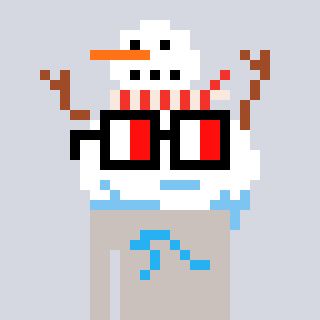
a pixel art character with square glasses with black frames and red eyes, a snowman-shaped head and a foggrey-colored body on a cool background